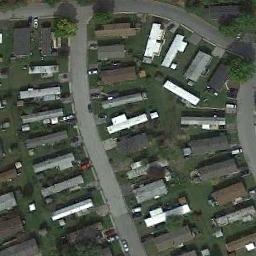
Label: residential